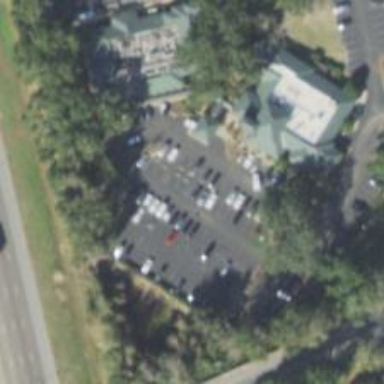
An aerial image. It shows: Parking space is available.